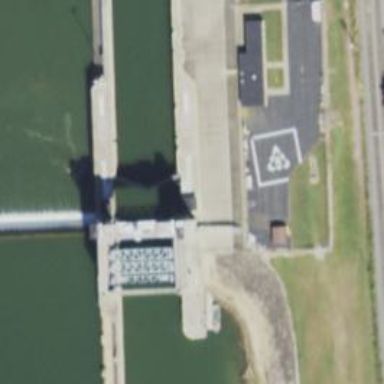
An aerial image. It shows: Lock gate on waterway.